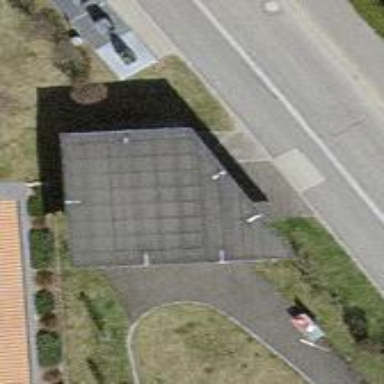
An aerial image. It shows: Garage building.